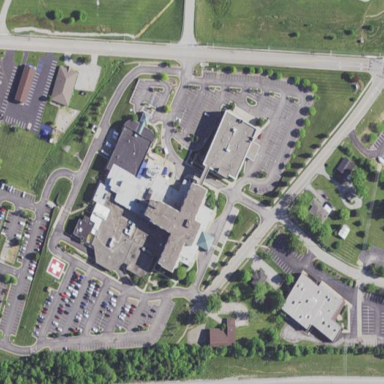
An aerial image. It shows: Healthcare facility identified as hospital.